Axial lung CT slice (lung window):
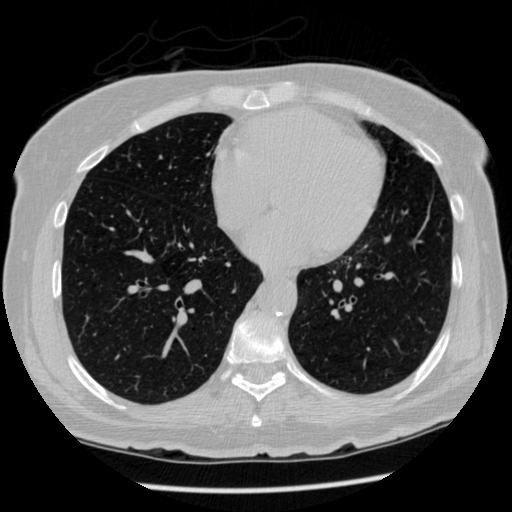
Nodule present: no